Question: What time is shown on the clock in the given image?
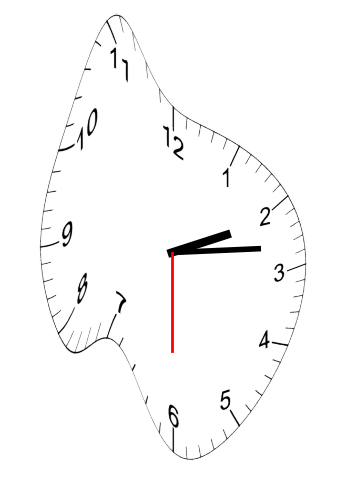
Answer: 02:13:30